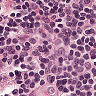
Metastatic tissue present: no